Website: macys
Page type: billing-address
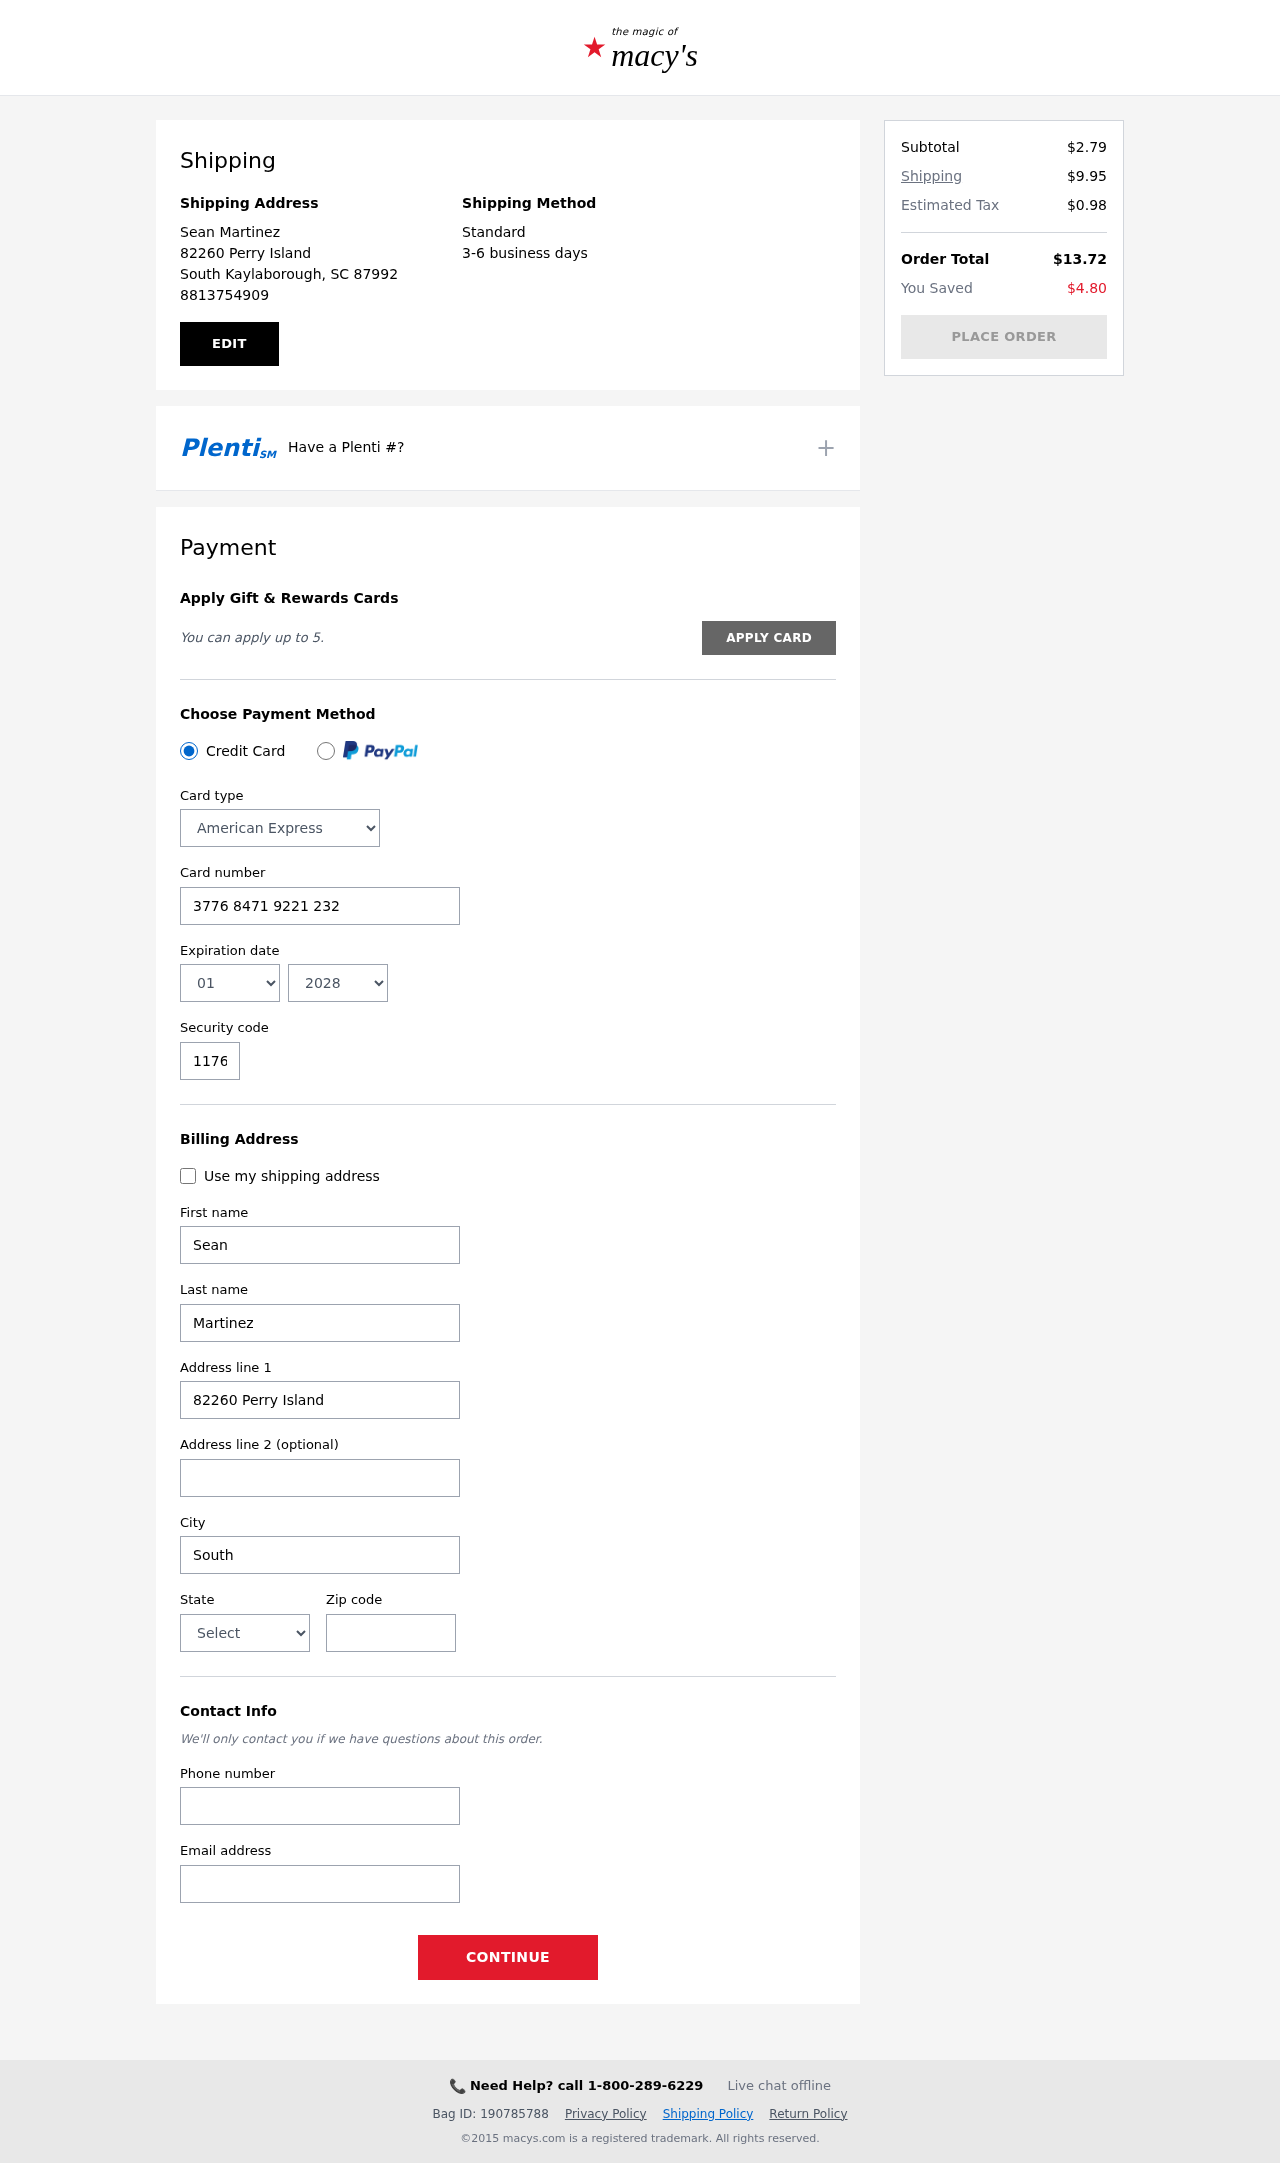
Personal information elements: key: PII_CARD_CVV
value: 1176
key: PII_CARD_EXPIRY_MONTH
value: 01
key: PII_CARD_EXPIRY_YEAR
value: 28
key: PII_CARD_NUMBER
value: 3776 8471 9221 232
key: PII_CARD_TYPE
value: American Express
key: PII_CITY
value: South Kaylaborough
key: PII_CITY_STATE_ZIP
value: South Kaylaborough, SC 87992
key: PII_EMAIL
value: smartinez@yahoo.com
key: PII_FIRSTNAME
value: Sean
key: PII_FULLNAME
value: Sean Martinez
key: PII_LASTNAME
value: Martinez
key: PII_PHONE
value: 8813754909
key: PII_POSTCODE
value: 87992
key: PII_STATE
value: South Carolina
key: PII_STREET
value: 82260 Perry Island
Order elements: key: ORDER_SUBTOTAL
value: $2.79
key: ORDER_SHIPPING_COST
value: $9.95
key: ORDER_TAX
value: $0.98
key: ORDER_TOTAL
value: $13.72
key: ORDER_SAVINGS
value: $4.80